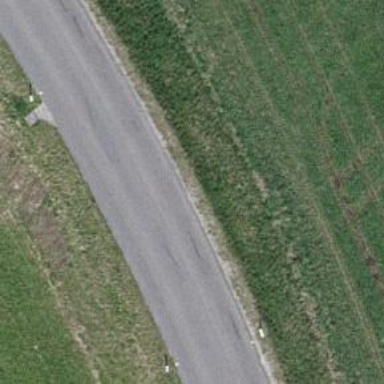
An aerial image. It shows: Asphalt road classified as tertiary.